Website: apple
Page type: billing-address
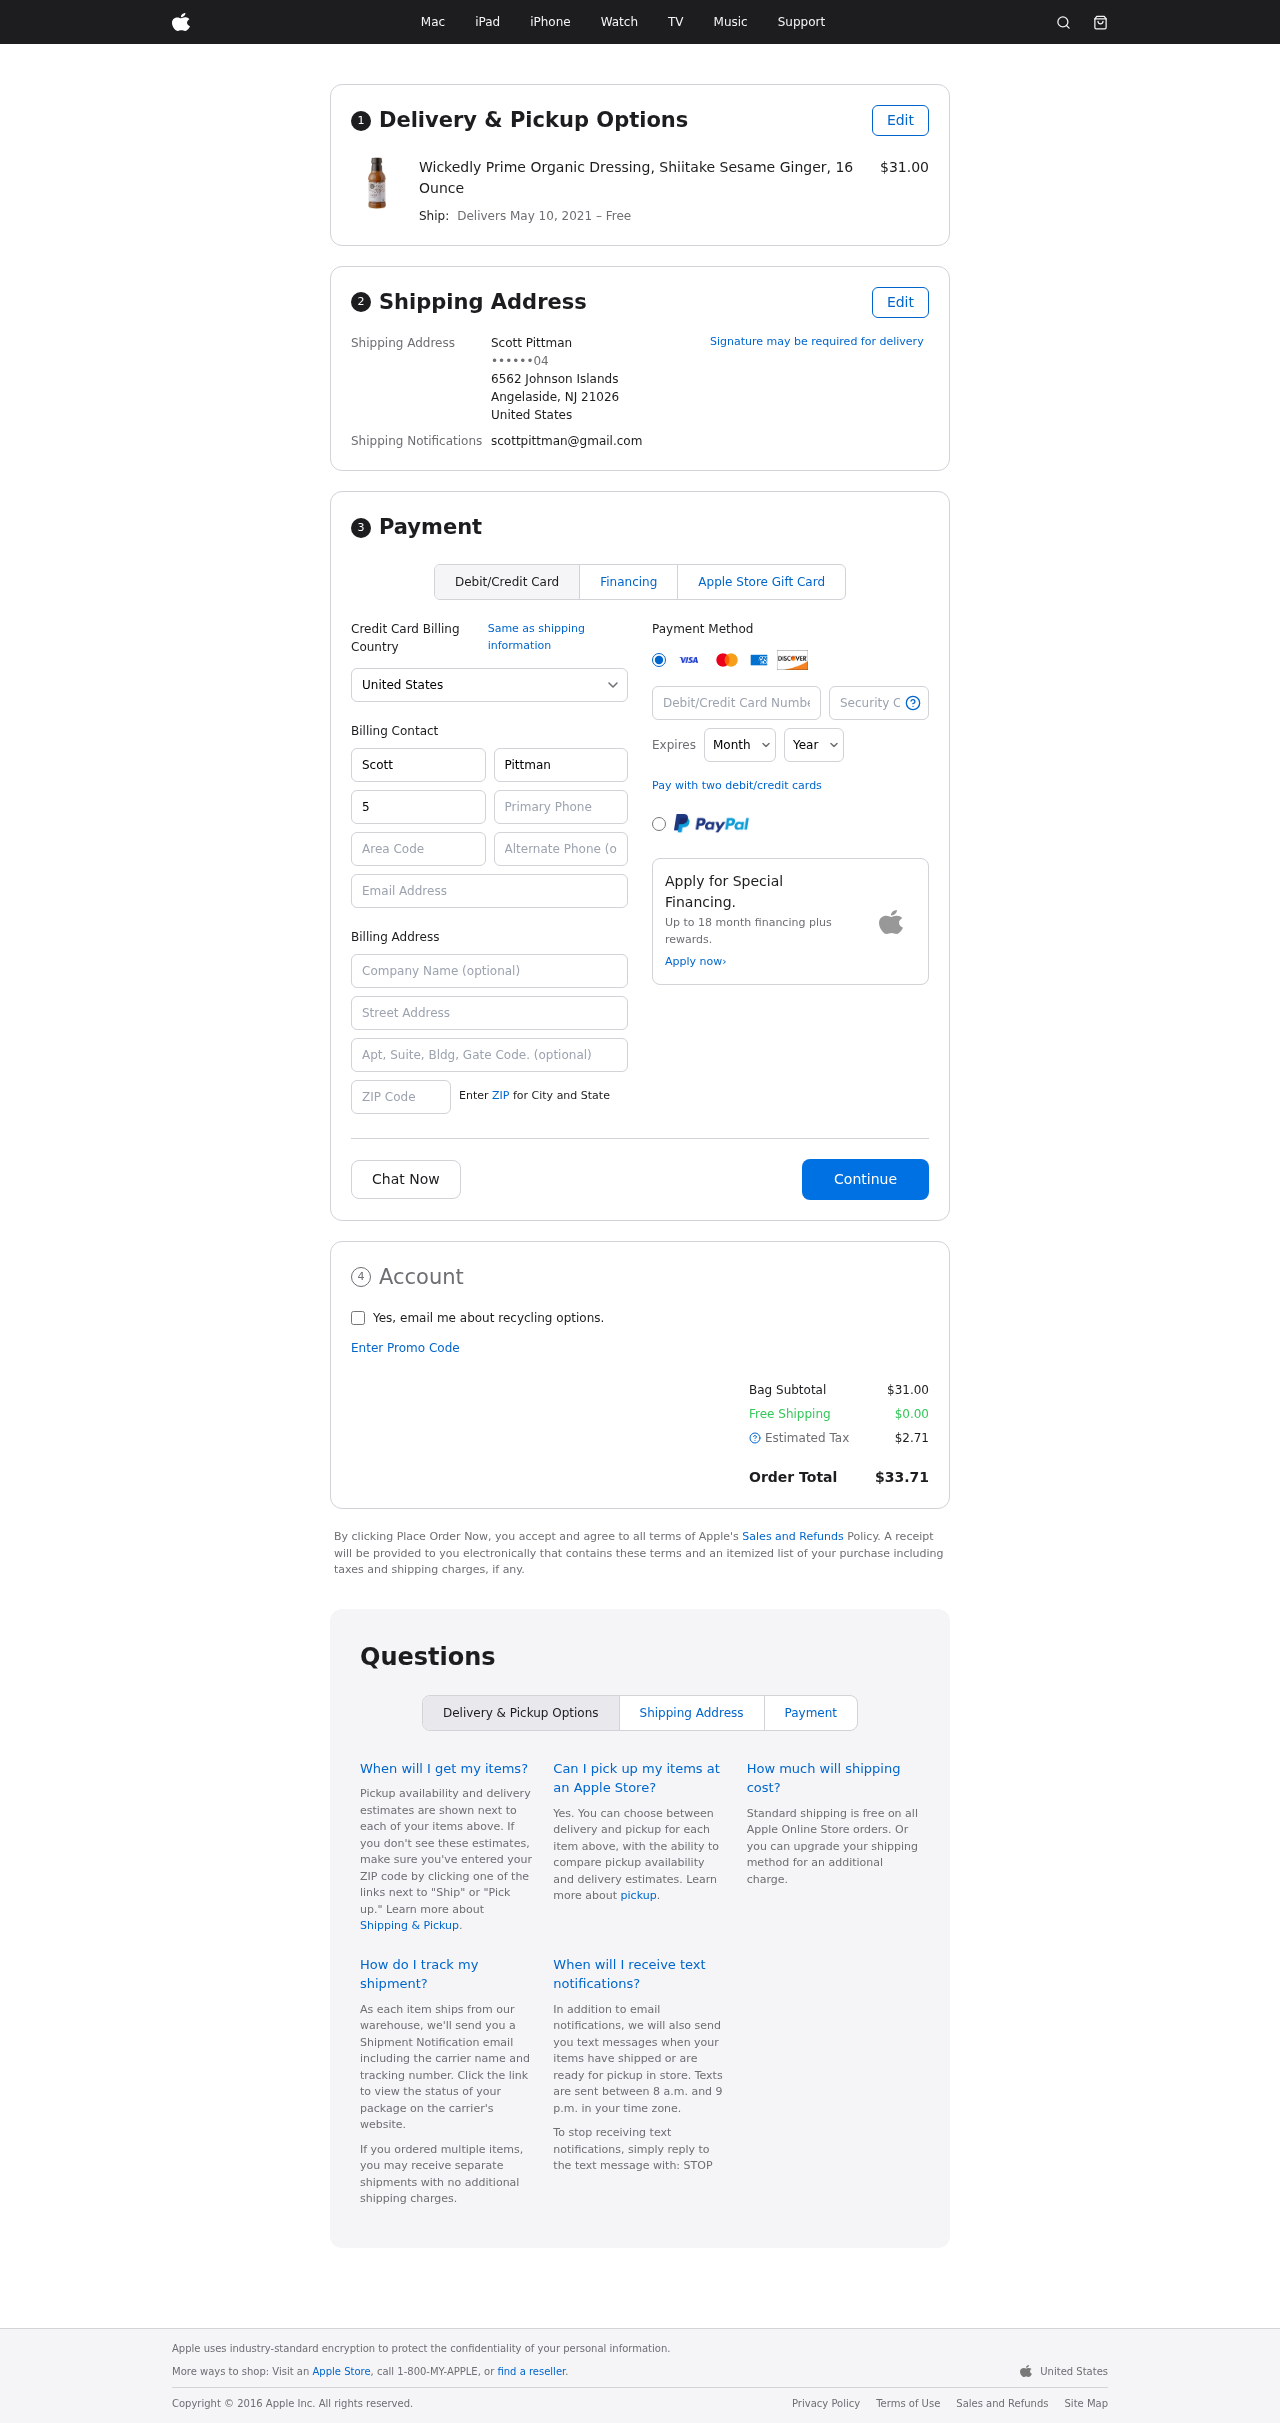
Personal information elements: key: PII_CARD_CVV
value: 438
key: PII_CARD_EXPIRY_MONTH
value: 10
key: PII_CARD_EXPIRY_YEAR
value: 29
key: PII_CARD_NUMBER
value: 4321 5236 1914 4681
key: PII_CITY_STATE_ZIP
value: Angelaside, NJ 21026
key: PII_COUNTRY
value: United States
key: PII_EMAIL
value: scottpittman@gmail.com
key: PII_FULLNAME
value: Scott Pittman
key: PII_STREET
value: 6562 Johnson Islands
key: PII_PHONE_MASKED
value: ••••••04
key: PII_BILLING_FIRSTNAME
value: Scott
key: PII_BILLING_LASTNAME
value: Pittman
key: PII_BILLING_PHONE_AREA
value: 513
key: PII_BILLING_PHONE
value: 5137045404
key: PII_BILLING_PHONE_ALT_AREA
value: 661
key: PII_BILLING_PHONE_ALT
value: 6614514150
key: PII_BILLING_EMAIL
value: scottpittman@gmail.com
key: PII_BILLING_STREET
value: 6562 Johnson Islands
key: PII_BILLING_POSTCODE
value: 21026
Product elements: key: PRODUCT1_NAME
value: Wickedly Prime Organic Dressing, Shiitake Sesame Ginger, 16 Ounce
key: PRODUCT1_PRICE
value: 31
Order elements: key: ORDER_DELIVERY_DATE
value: May 10, 2021
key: ORDER_SUBTOTAL
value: $31.00
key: ORDER_SHIPPING_COST
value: $0.00
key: ORDER_TAX
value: $2.71
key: ORDER_TOTAL
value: $33.71